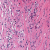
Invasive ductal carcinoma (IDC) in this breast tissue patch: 0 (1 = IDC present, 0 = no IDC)